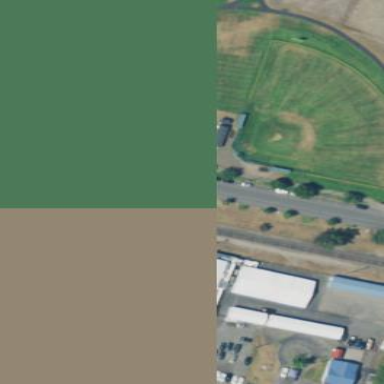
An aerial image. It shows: Baseball pitch for leisure and sports activities.